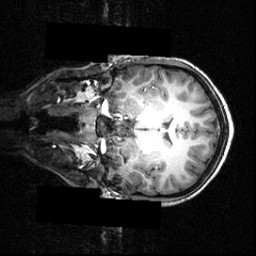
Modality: T1w
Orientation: coronal
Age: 12
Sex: female
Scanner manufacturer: siemens
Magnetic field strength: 3.951 T
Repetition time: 1.5 s
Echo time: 0.00335 s